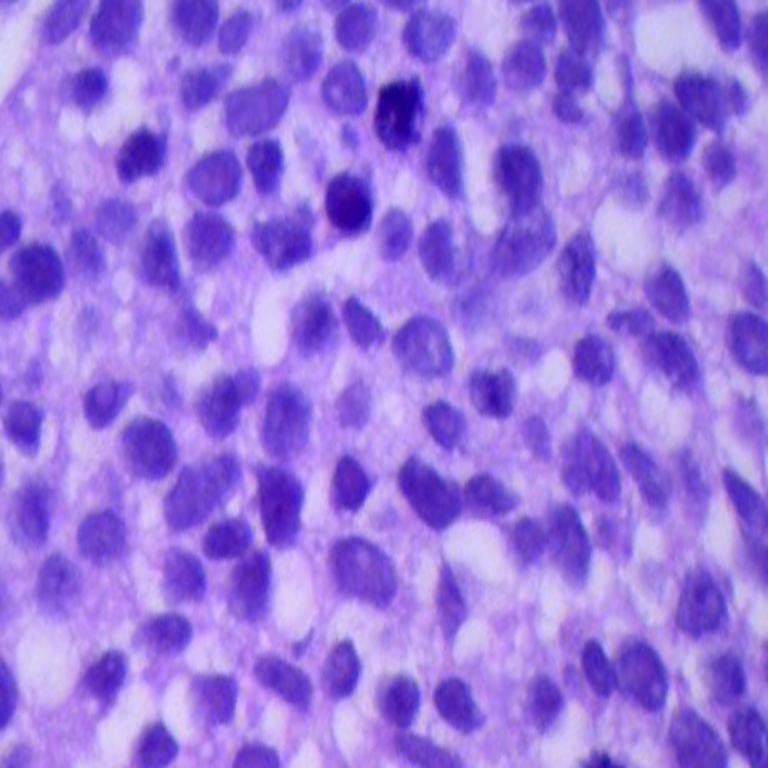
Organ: lung
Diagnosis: squamous carcinomas